Interaction volume radius: 10 \u00c5
Interaction volume height: 15 \u00c5
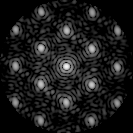
Disorder parameter: 0.2468